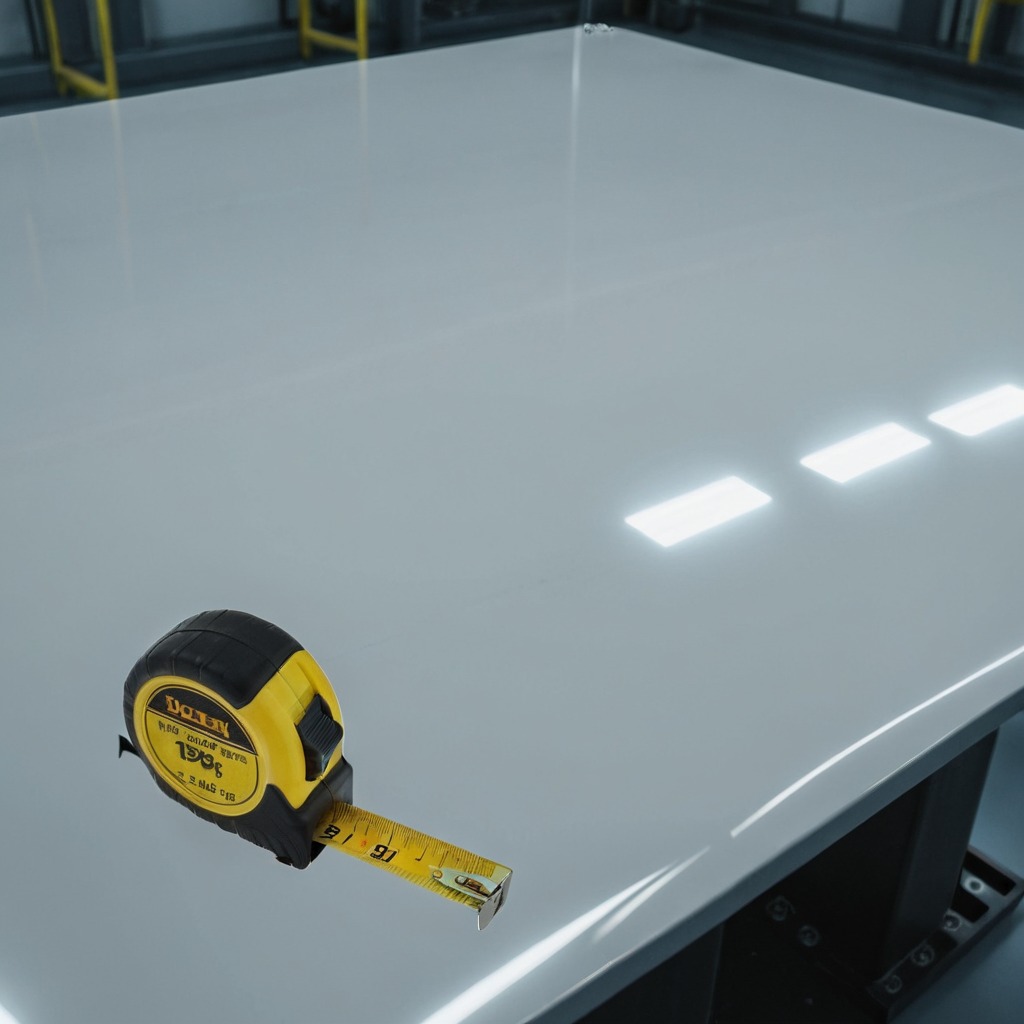
A measuring tape lies on a high-gloss table in a ship maintenance bay industrial lighting.